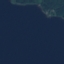
Land use / land cover: SeaLake